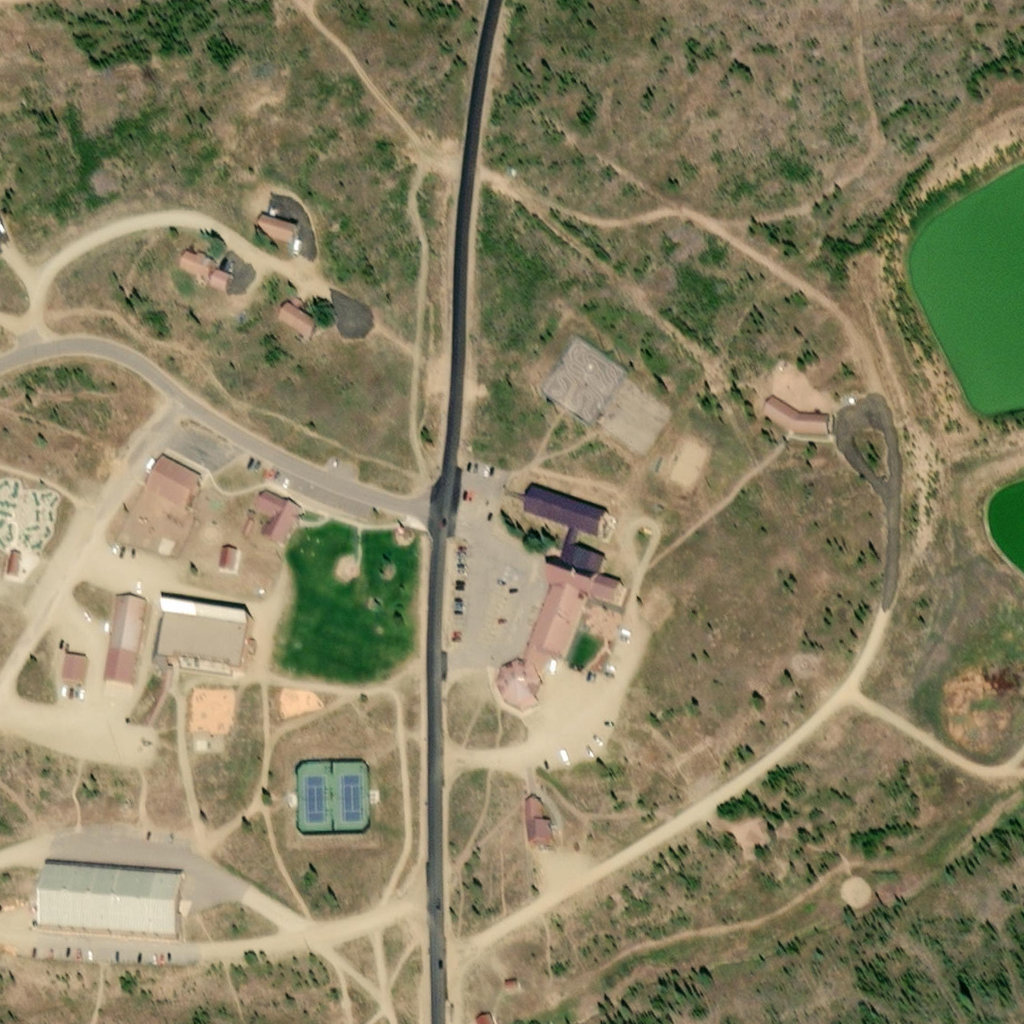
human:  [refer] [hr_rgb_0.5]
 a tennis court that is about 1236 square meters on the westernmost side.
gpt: <box>[[29, 74, 36, 81, 0]]</box>